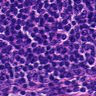
Metastatic tissue present: no